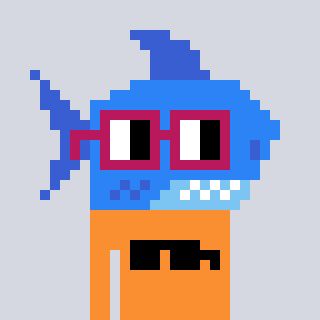
a pixel art character with square dark red glasses, a shark-shaped head and a orange-colored body on a cool background